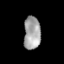
Tissue: lung
Cell type: Endothelial cells
Senescence score: 0.1652
Nuclear area (px): 545
Mean DAPI intensity: 163.02